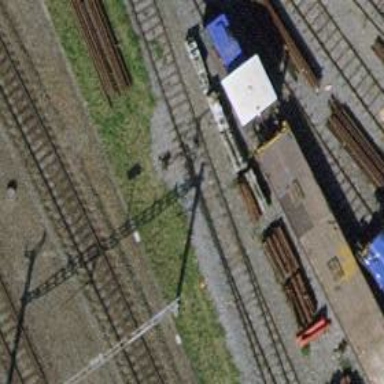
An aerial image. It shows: Railway switch.